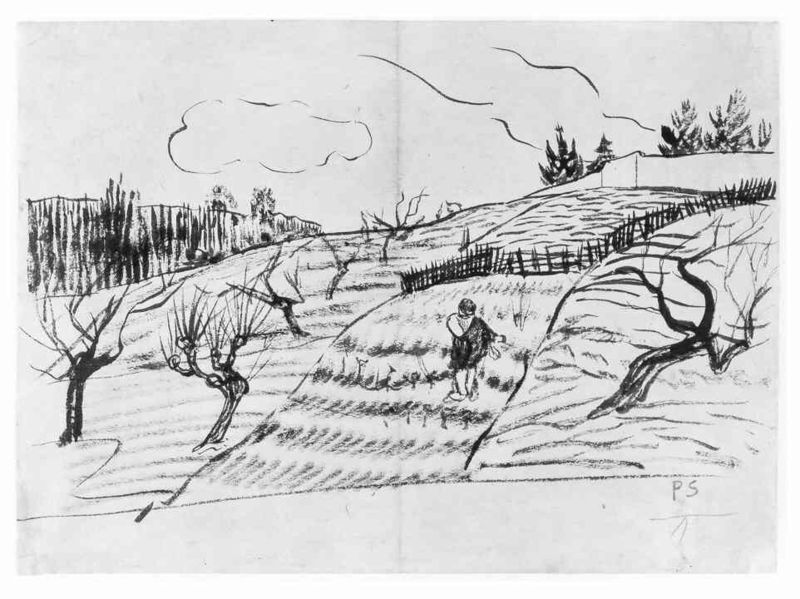
Titel: Der Sämann
Künstler: Paul Sérusier
Standort: Karlsruhe
Institution: Staatliche Kunsthalle Karlsruhe
Schlagwörter: baum, berg, dunkel, feder, hand, himmel, kopf, mann, nackt, umhang, wasser, weiß, wolken, bäume, fluss, grob, landschaft, äste, bewegung, frankreich, frau, grau, haar, hell, hintergrund, kreide, licht, schwarz, skizze, zeichnung, gras, haus, park, schnee, tuch, weg, wiese, wolke, zaun, malerei, arm, mensch, stehen, stein, trauer, hände, signatur, ast, feld, felder, horizont, hügel, morgen, natur, schilf, stamm, weide, wind, zweige, busch, büsche, gatter, gehen, gitter, wiesen, land, figur, mantel, kind, blatt, person, pflanze, pflanzen, wald, anhöhe, arbeit, garten, papier, umrisse, man, studie, abhang, acker, arbeiten, ernte, feldarbeit, furchen, getreide, korn, abstrakt, berge, dürre, gebirge, hang, dorf, mauer, grafik, graphik, hecke, nebel, kahl, linien, herbst, latten, weis, winter, zäune, signiert, van gogh, damm, tannen, querformat, stämme, wetter, einfach, draussen, woken, junge, frühling, striche, bauer, tusche, dürr, weiden, kohle, schwarz weiss, initialen, monogramm, schraffur, radierung, scharz, strich, quer, bleistift, nadelbaum, tanne, entwurf, kohlezeichnung, schematisch, trüb, schema, vincent van gogh, bleistiftzeichnung, reihen, wachs, mensche, hügelig, karg, geäst, laubbäume, griechenland, nadelbäume, obstbäume, rain, feldrain, landwirtschaft, nadelholz, knorrig, blattlos, frühjahr, ähren, rebe, reben, armut, weise, bewaldet, vincent, knecht, obstgarten, schwarz/weiß, wall, abschüssig, saat, strichzeichnung, landwirt, hgel, ernten, kreidezeichnung, begrenzung, schnitter, mesch, furche, sähen, winer, skizziert, samen, bestellen, angedeutet, kopfweiden, zeinung, aussaat, säen, bildende kunst, sämann, säer, landmann, sähmann, hügelk, tote bäume, aussat, feld bestellen, n, k, 19. jh., wolken#, ps, p.s, woolke, schwatrz, ppapier, sätmann, horizont#, sät, ackjer, sätuch, entwurf#, leeer, sähe, hi8mmel, ssat, uncoloriert, felöd, mann garten, bauet, wintet, tnne, sämsnn, säemann